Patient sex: F
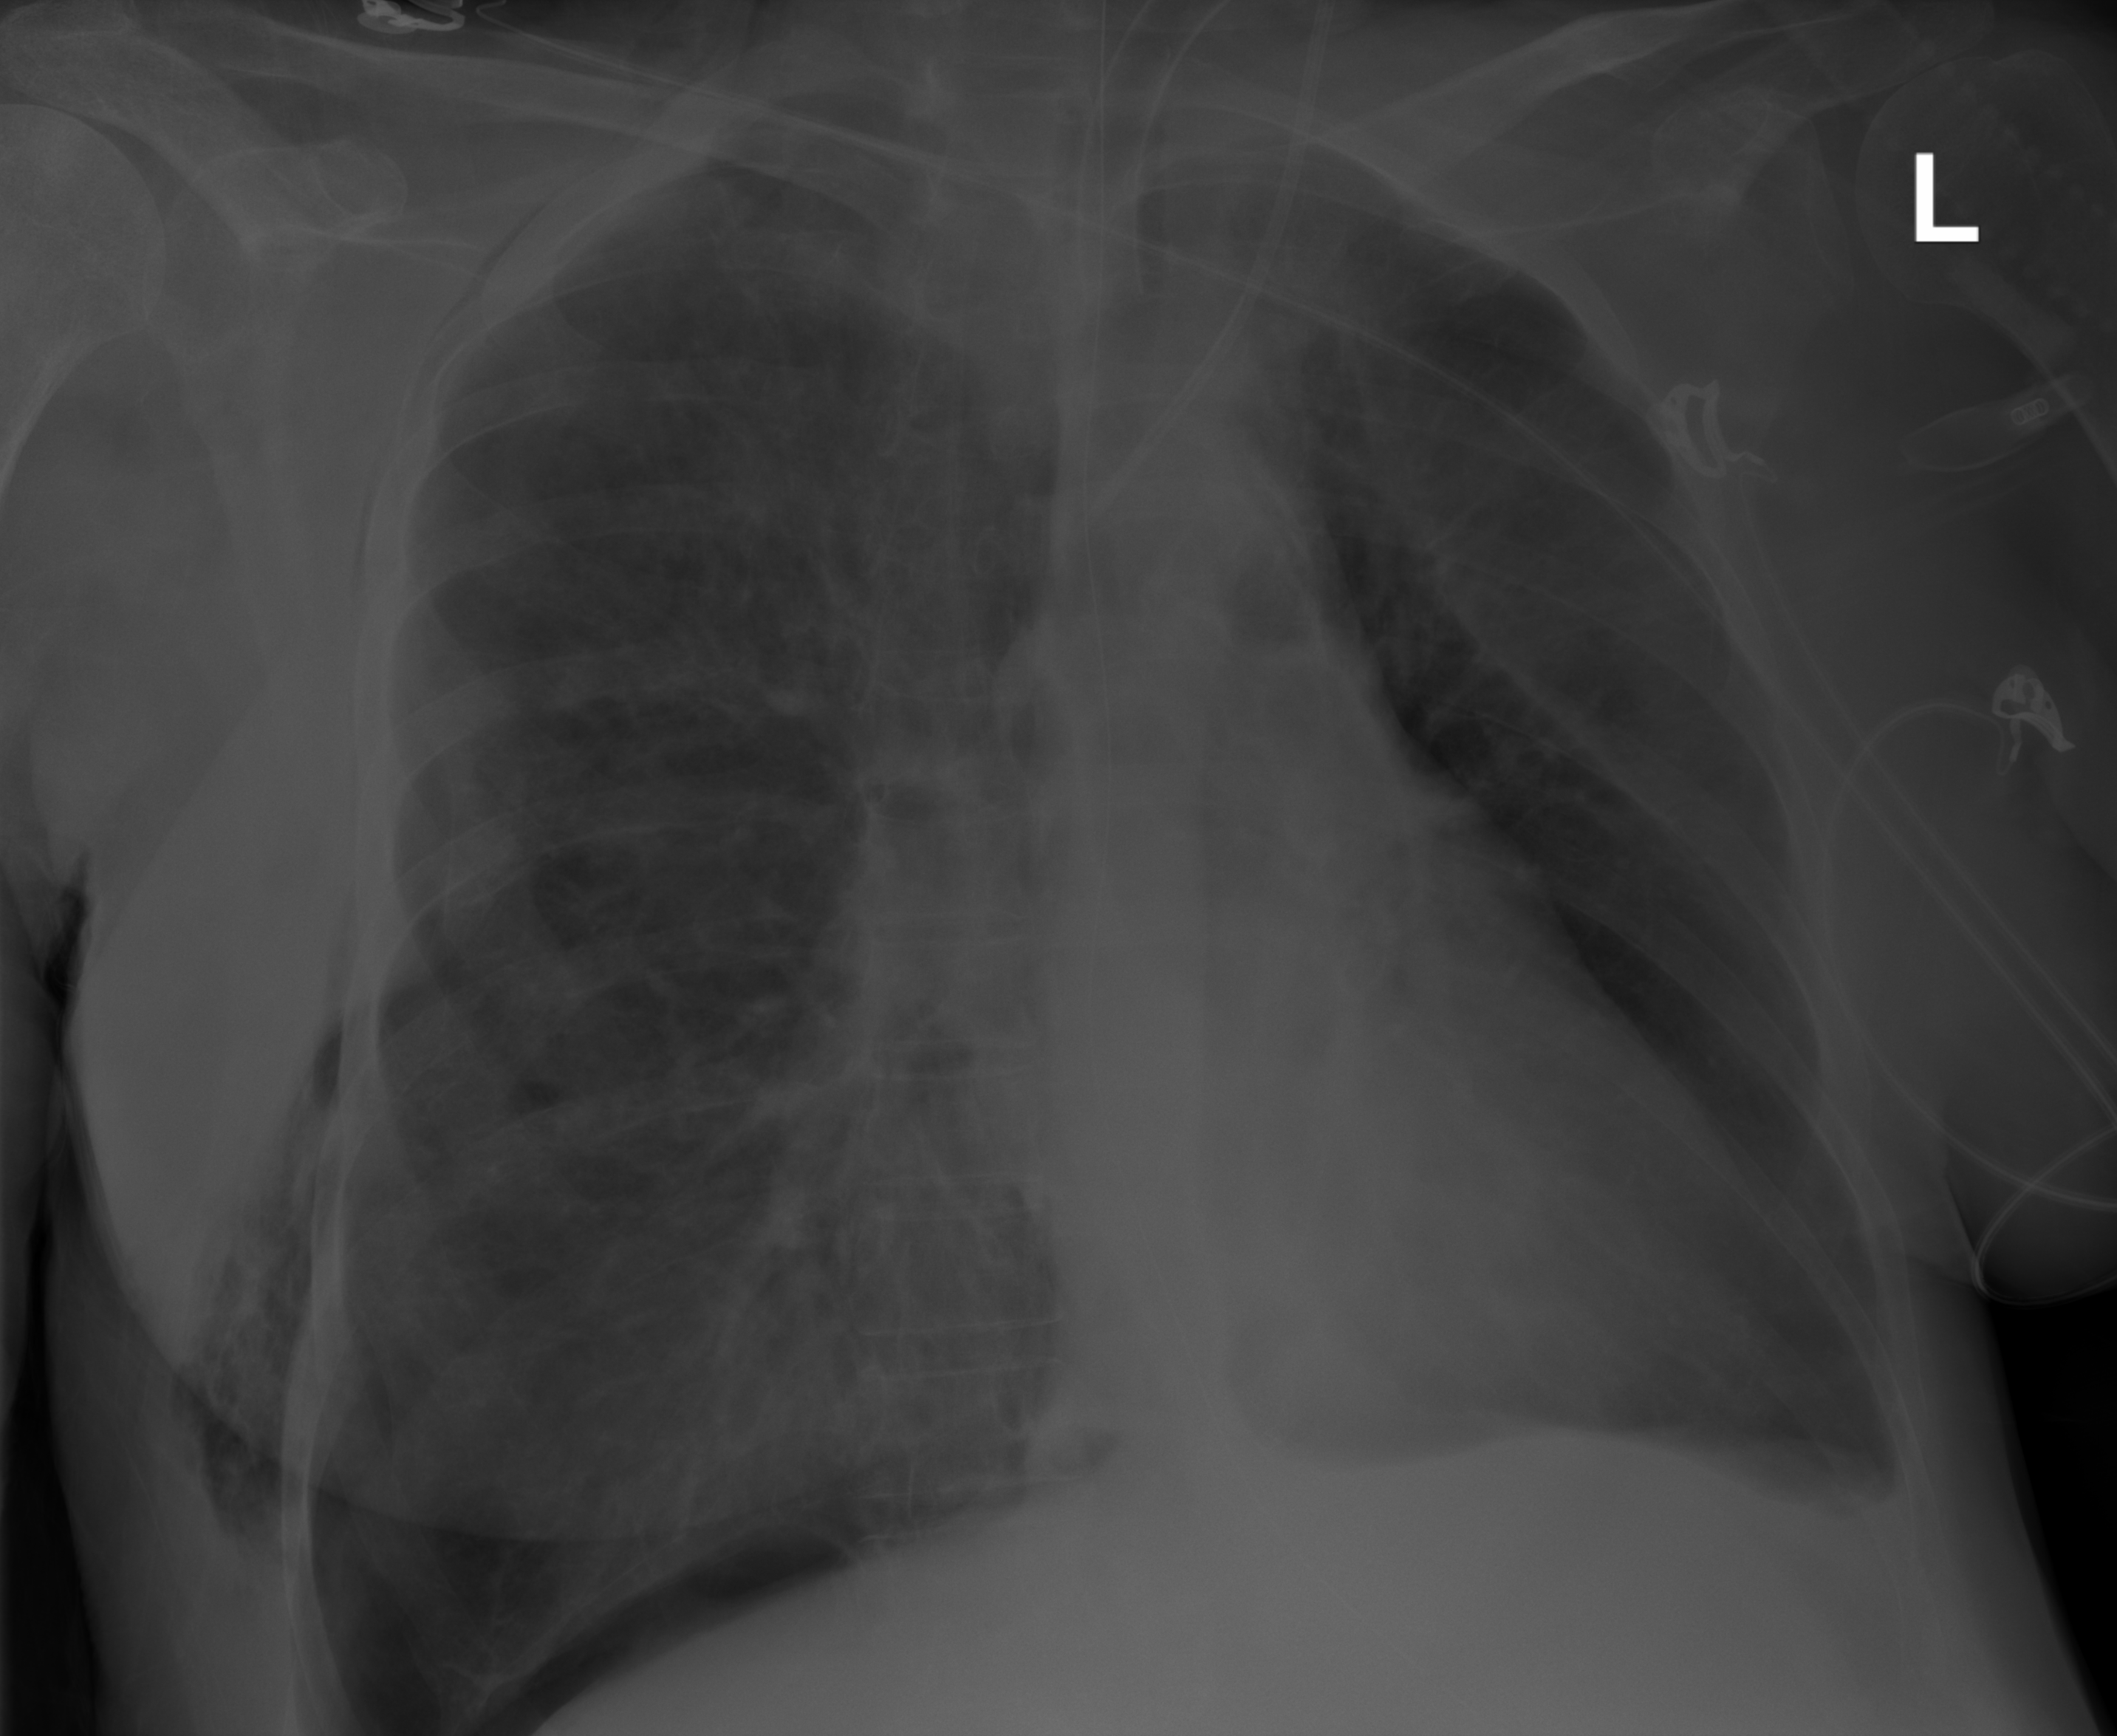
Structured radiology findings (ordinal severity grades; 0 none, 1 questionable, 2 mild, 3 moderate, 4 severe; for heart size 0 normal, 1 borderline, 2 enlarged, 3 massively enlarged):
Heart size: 0
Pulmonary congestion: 2
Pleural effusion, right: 0
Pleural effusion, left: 2
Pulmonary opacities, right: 0
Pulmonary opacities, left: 0
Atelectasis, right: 0
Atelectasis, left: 2